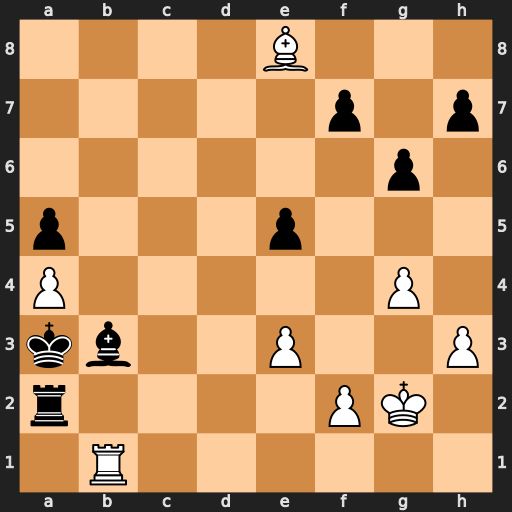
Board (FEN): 4B3/5p1p/6p1/p3p3/P5P1/kb2P2P/r4PK1/1R6
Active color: w
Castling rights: -
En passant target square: -
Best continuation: Rxb3+ Kxb3 Bxf7+ Kb2 Bxa2